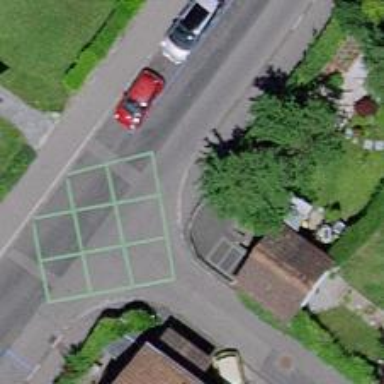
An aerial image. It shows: Kerb serving as barrier.